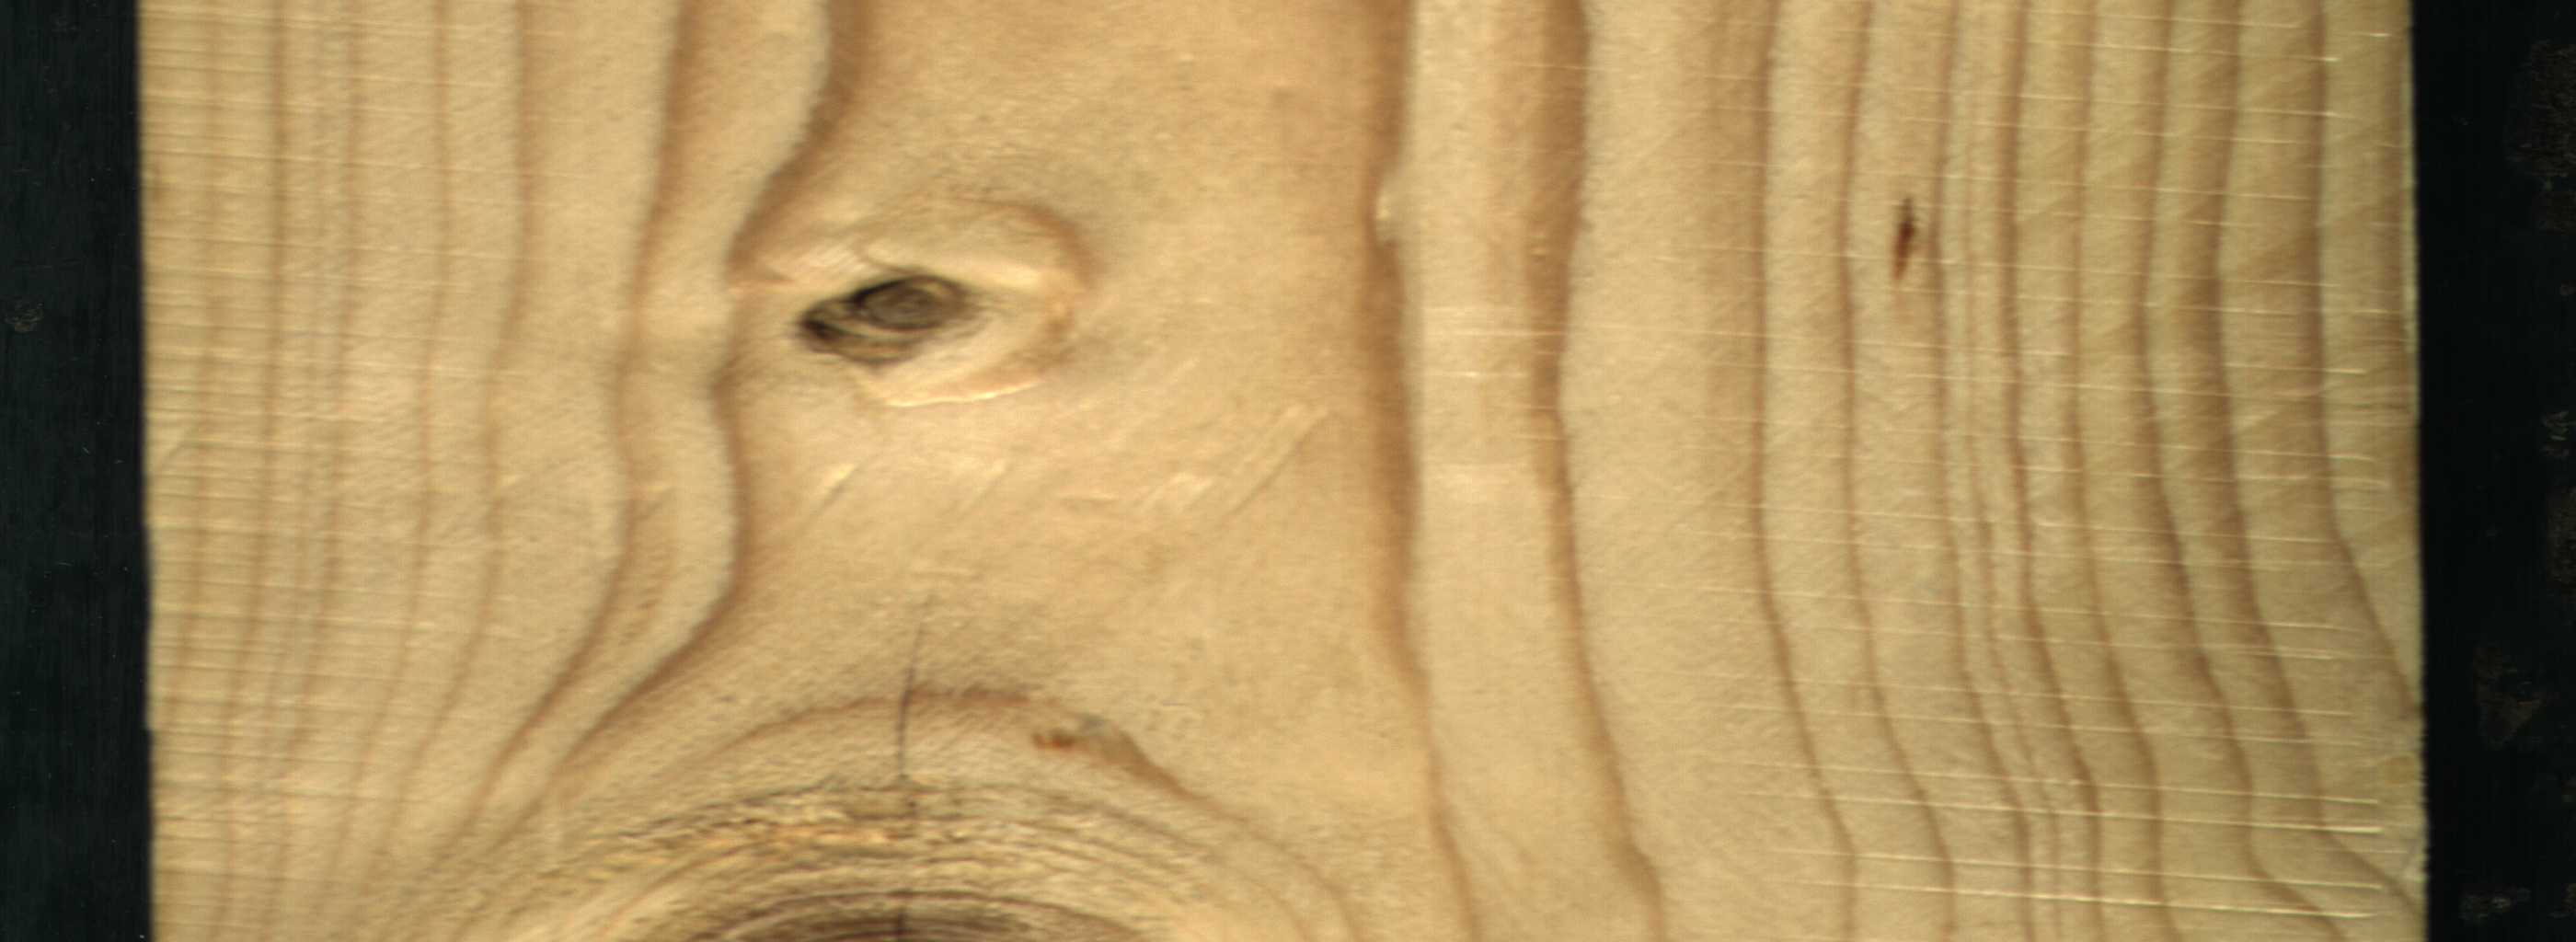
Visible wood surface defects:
resin
Dead_Knot
Live_Knot